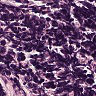
Metastatic tissue present: no